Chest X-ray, PA view. Patient: 67 years old, sex M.
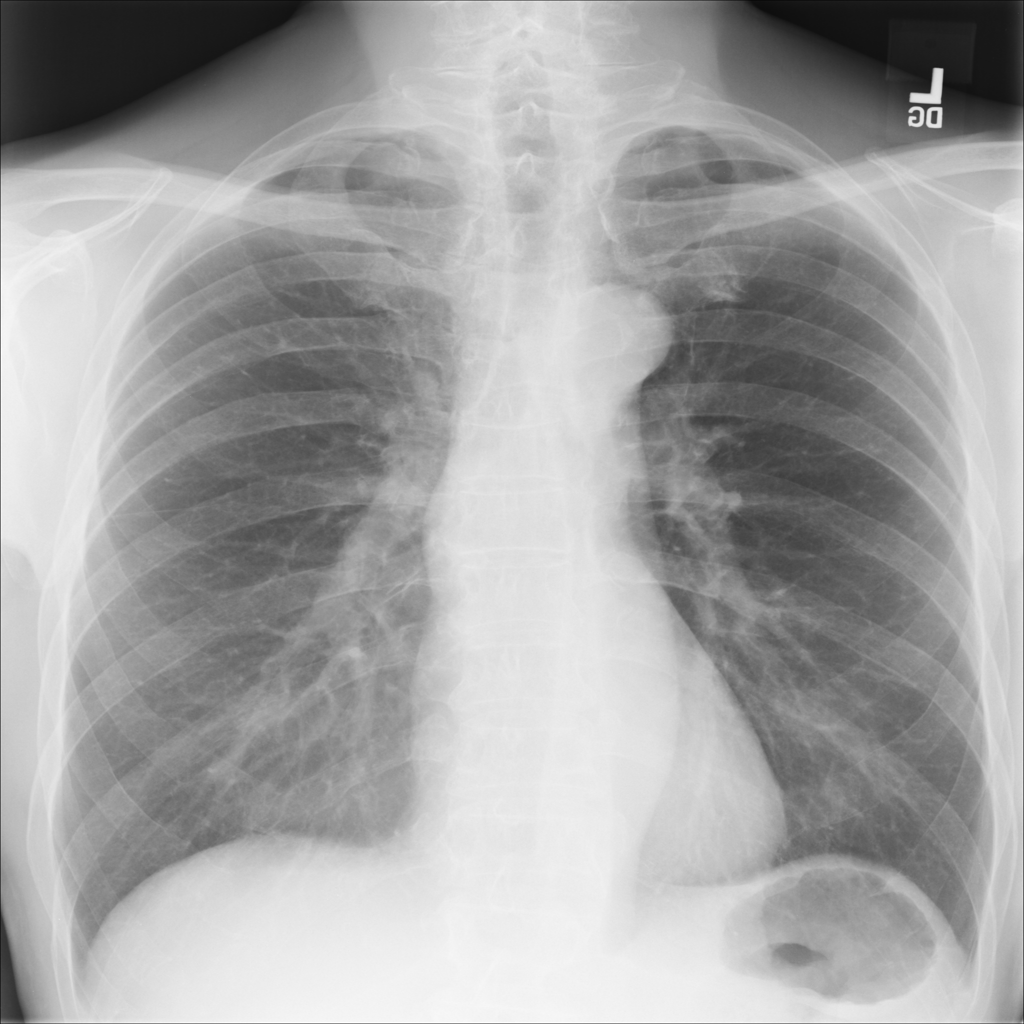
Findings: No Finding